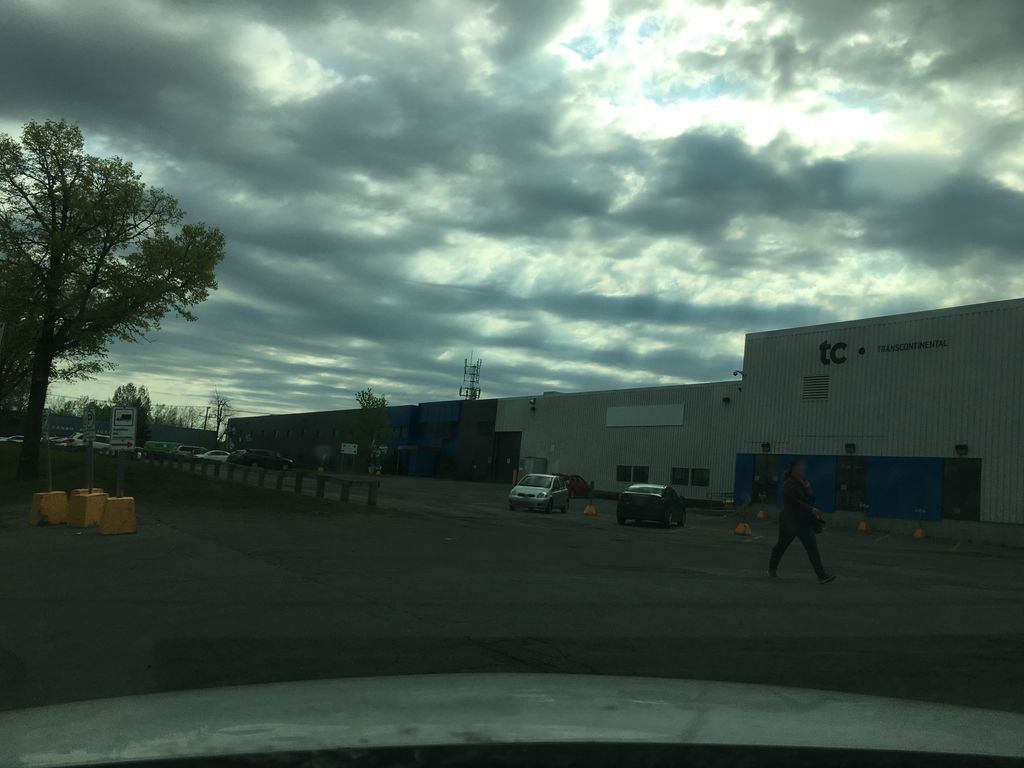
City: montreal